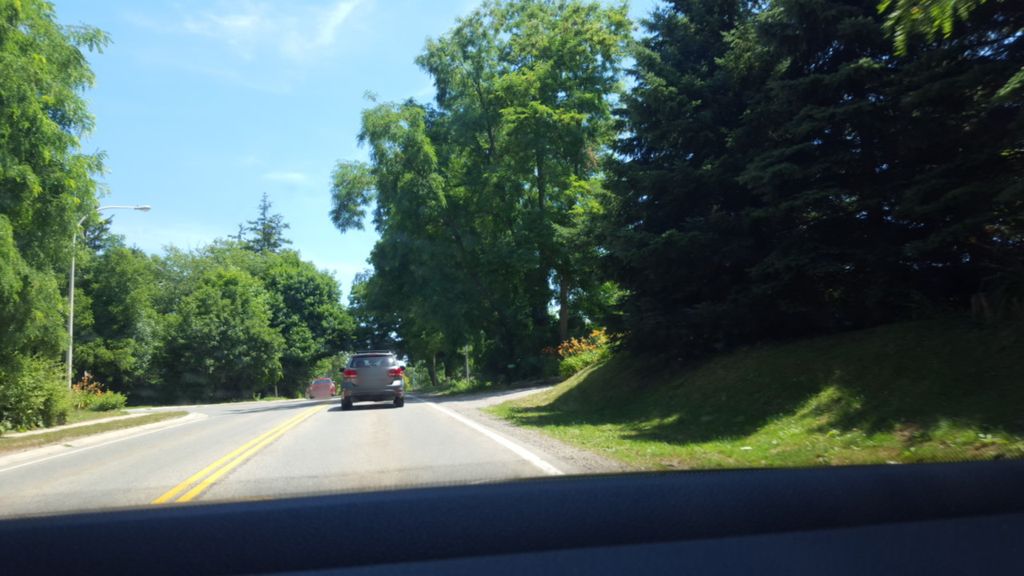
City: hamilton